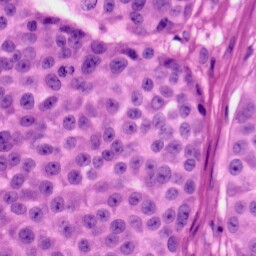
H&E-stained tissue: Skin